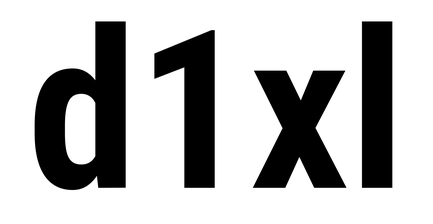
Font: Roboto_Condensed_Bold